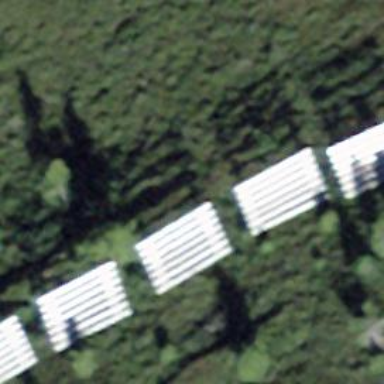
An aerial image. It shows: Structure designed for avalanche protection.